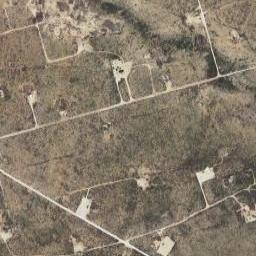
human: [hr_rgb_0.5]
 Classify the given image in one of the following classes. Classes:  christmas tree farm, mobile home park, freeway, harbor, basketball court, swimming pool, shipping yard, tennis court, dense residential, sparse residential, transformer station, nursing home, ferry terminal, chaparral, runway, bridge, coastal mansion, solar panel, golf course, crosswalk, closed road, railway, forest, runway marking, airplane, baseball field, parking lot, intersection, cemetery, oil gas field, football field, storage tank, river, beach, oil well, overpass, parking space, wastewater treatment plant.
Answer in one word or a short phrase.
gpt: oil gas field